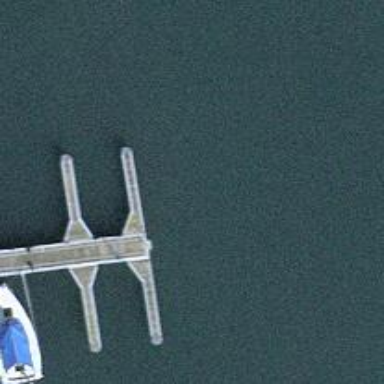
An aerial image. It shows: Man-made pier.